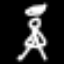
Label: angel